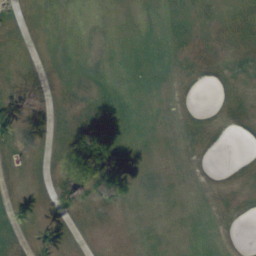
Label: golfcourse